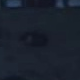
Vehicle type: Car